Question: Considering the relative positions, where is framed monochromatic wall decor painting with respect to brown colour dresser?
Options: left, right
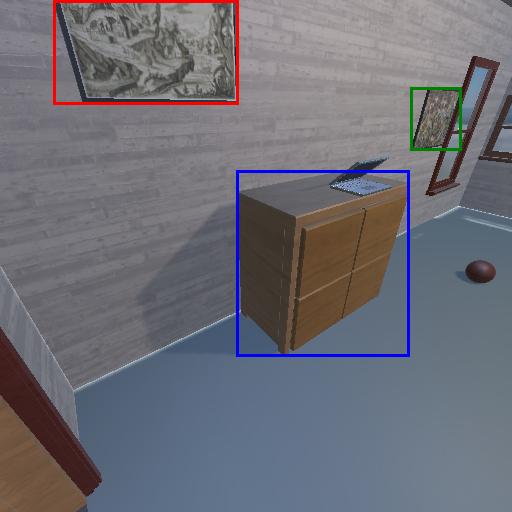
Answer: left